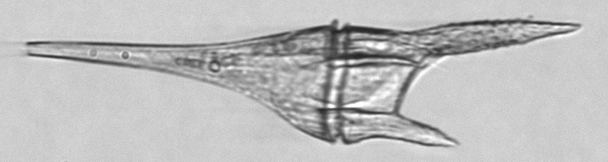
Label: Tripos_furca